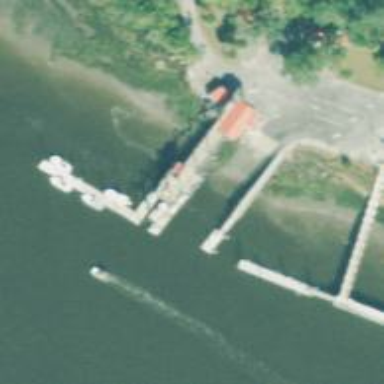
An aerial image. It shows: Slipway on leisure land.